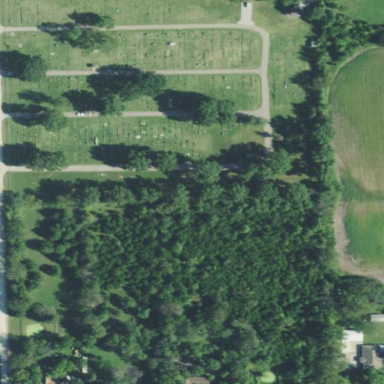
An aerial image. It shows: Graveyard.